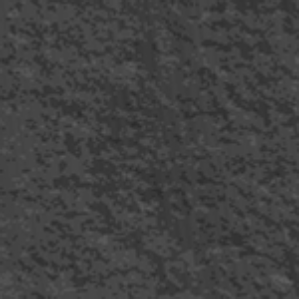
Label: frost